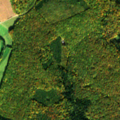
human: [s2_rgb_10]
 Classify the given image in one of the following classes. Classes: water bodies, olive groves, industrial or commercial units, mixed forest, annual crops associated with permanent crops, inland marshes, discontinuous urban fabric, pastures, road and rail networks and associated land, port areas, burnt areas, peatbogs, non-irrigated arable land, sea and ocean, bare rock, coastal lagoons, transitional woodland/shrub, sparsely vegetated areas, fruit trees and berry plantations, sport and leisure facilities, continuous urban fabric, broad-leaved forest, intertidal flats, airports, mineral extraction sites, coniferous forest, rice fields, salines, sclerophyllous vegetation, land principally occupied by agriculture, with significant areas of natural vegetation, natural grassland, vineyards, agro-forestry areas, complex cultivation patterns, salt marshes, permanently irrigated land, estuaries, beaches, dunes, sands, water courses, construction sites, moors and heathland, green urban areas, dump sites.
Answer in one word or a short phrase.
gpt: non-irrigated arable land, pastures, land principally occupied by agriculture, with significant areas of natural vegetation, broad-leaved forest, coniferous forest